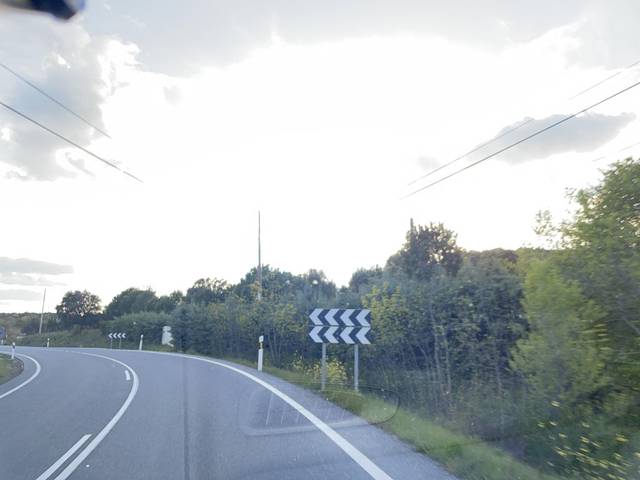
Region: Spain
Coordinates: 40.825, -3.665